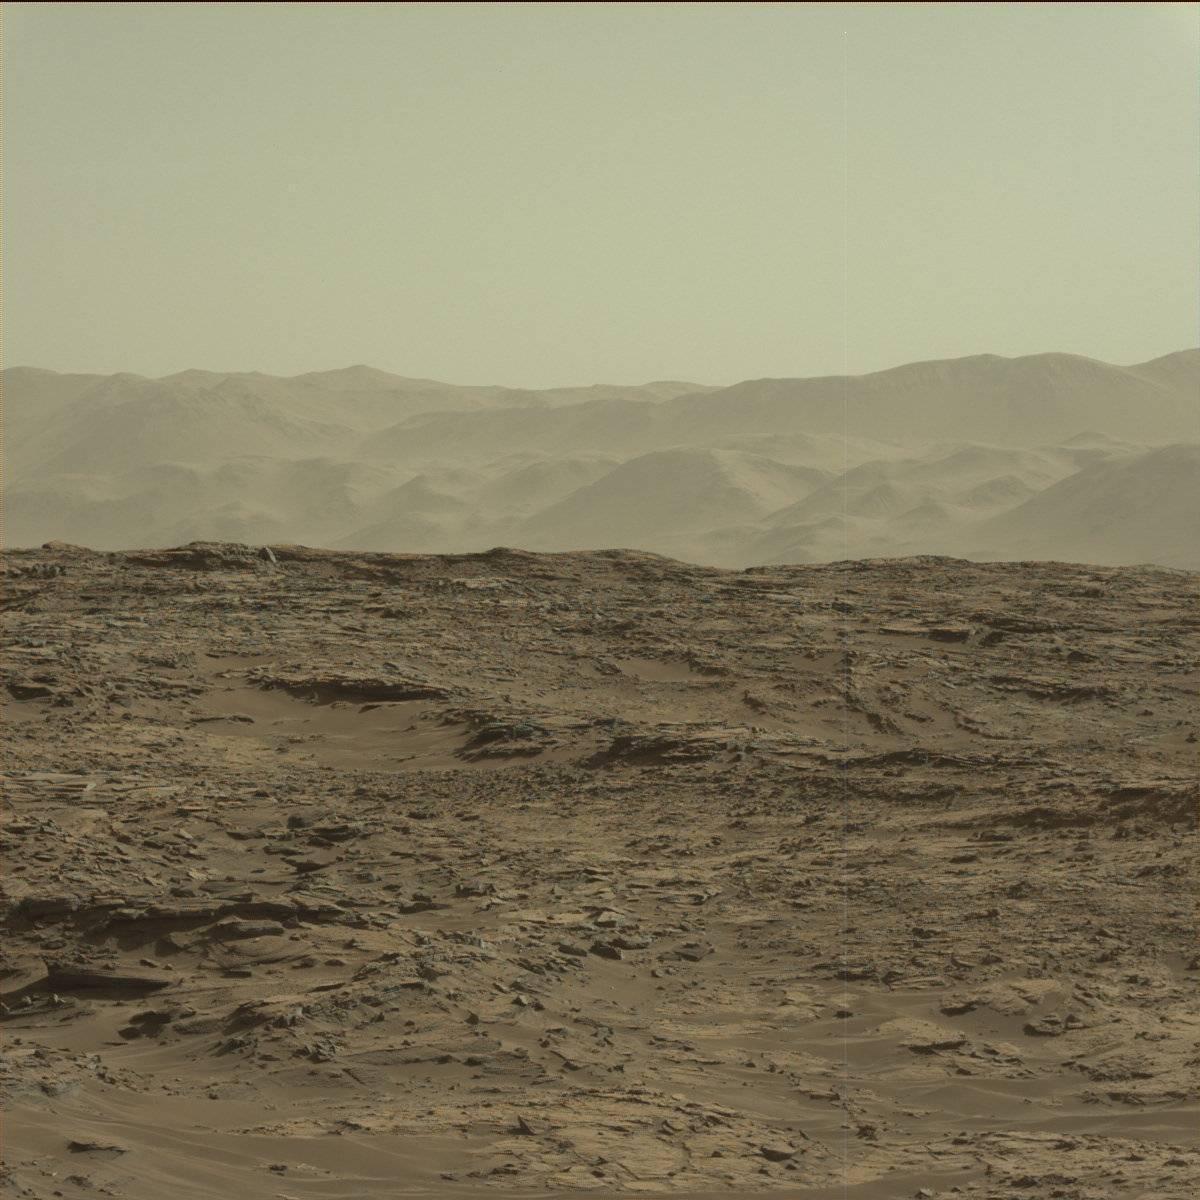
Terrain classes present: Bedrock, Ridge, Sand / Soil, Sky